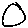
Label: circle